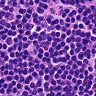
Metastatic tissue present: no